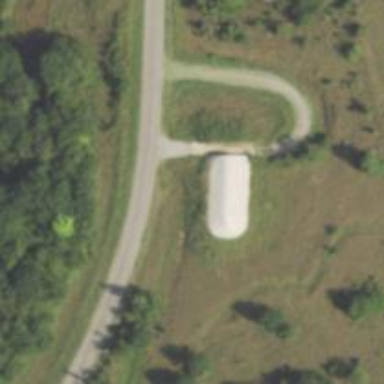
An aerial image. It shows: Military bunker.